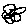
Label: flower